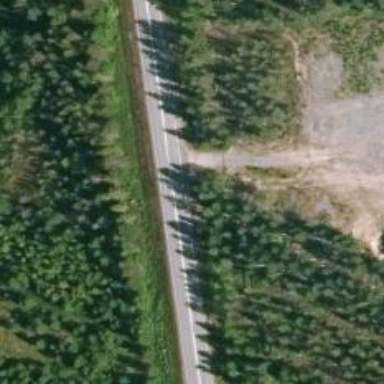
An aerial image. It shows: Asphalt road classified as trunk highway.